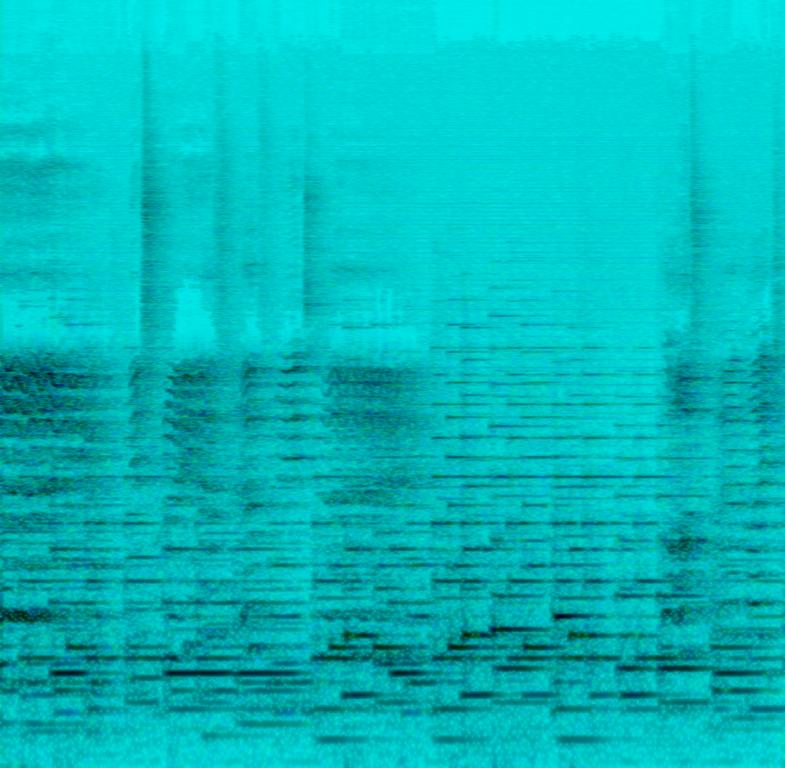
This is a live performance of an art song piece. There is a male vocalist singing as if he is performing a role at a theater play. The grand piano is playing a melodic accompaniment piece in the background to support the vocals. The words are derived from English literature.